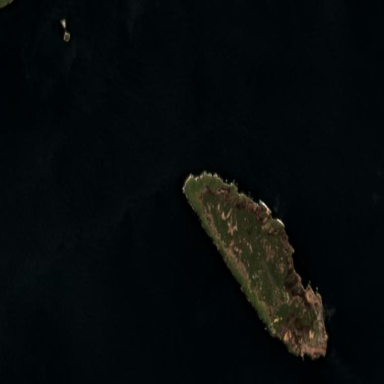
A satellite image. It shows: Island with natural coastline.